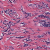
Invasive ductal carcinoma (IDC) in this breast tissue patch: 1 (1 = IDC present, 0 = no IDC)